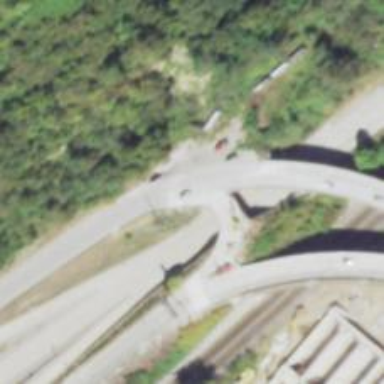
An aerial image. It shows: Trunk link highway.